Interaction volume radius: 5 \u00c5
Interaction volume height: 15 \u00c5
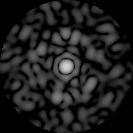
Disorder parameter: 0.8077